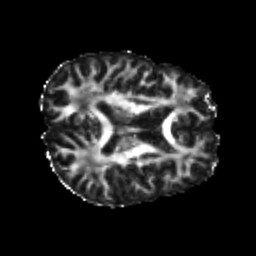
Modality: FA
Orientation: axial
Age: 24
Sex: male
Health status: healthy
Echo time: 0.074 s